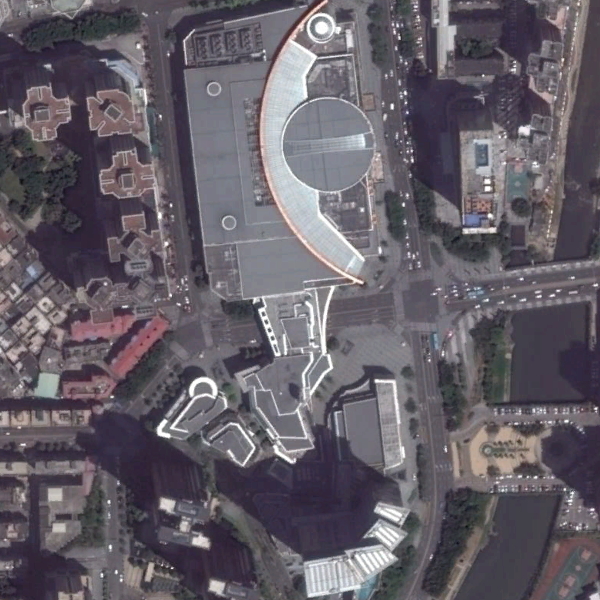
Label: Commercial